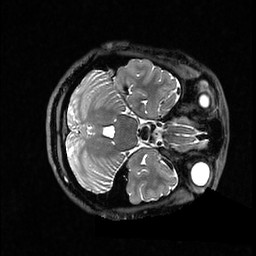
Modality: T2w
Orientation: axial
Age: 23
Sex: female
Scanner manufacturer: ge
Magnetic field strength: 3 T
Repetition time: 3.202 s
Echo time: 0.06636 s